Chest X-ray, AP view. Patient: 40 years old, sex F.
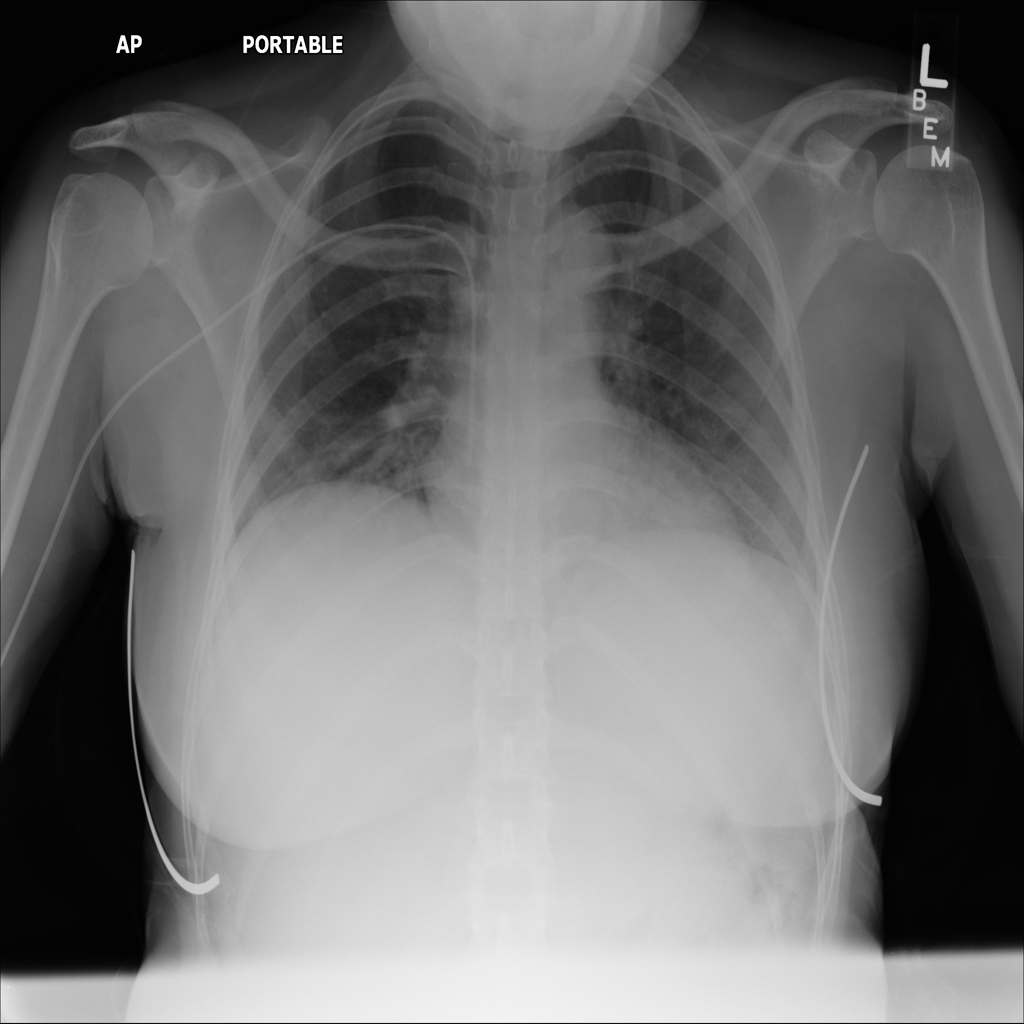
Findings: No Finding